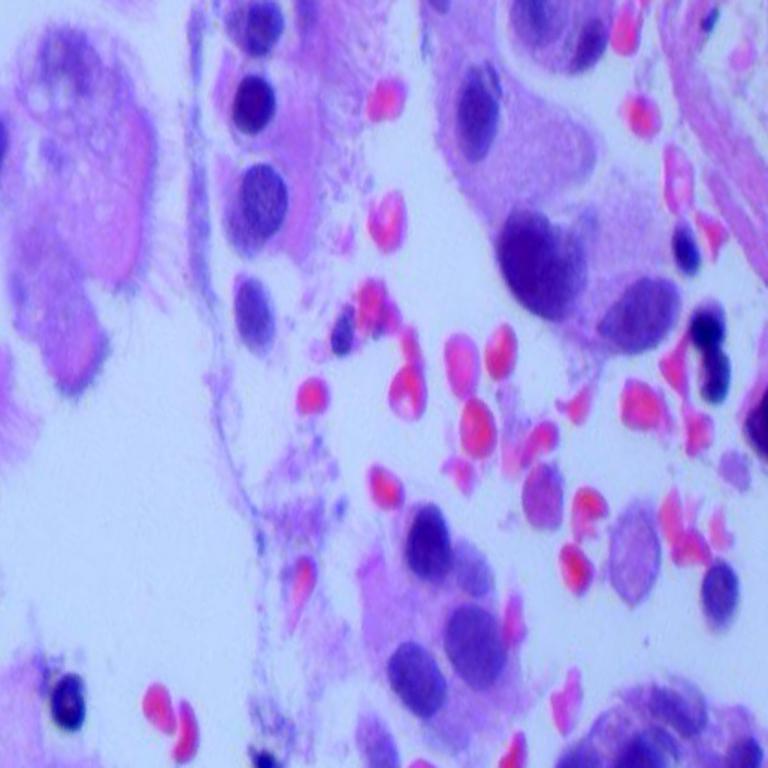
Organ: lung
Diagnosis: adenocarcinomas